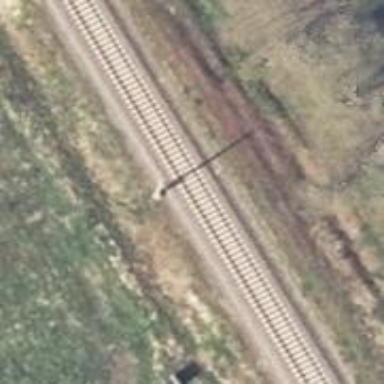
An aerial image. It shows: Milestone along the railway with catenary mast.